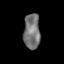
Tissue: skin
Cell type: Epithelial cells
Senescence score: 0.1517
Nuclear area (px): 566
Mean DAPI intensity: 116.661